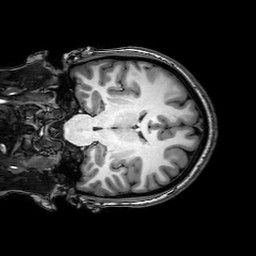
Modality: T1w
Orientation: coronal
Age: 21
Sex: female
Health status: healthy
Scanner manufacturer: philips
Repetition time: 0.008155 s
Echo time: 0.00373 s